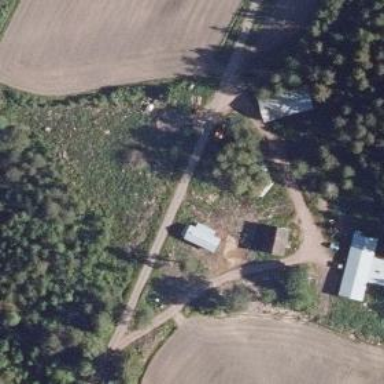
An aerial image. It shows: Farm.